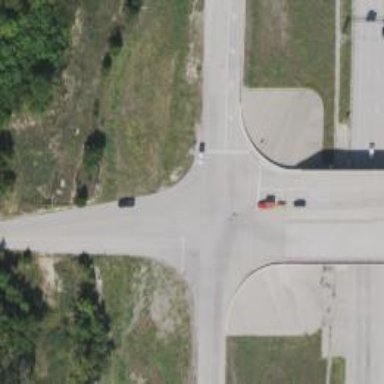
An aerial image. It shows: Tertiary road with frontage road.